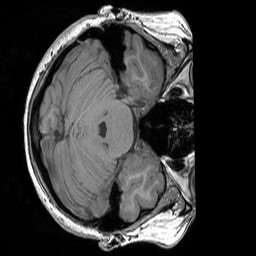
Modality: T1w
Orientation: axial
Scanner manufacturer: siemens
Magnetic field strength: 3 T
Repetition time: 1.83 s
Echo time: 0.00303 s